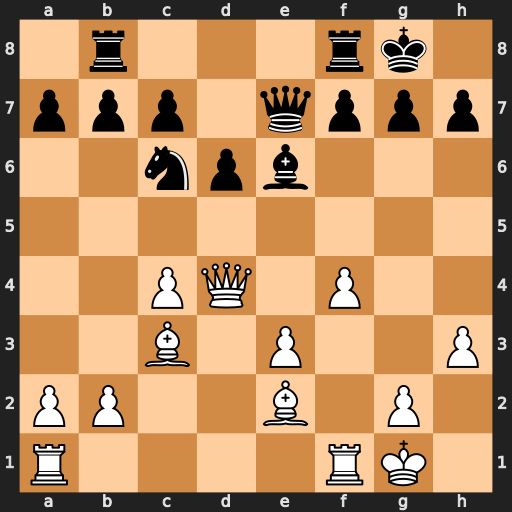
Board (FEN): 1r3rk1/ppp1qppp/2npb3/8/2PQ1P2/2B1P2P/PP2B1P1/R4RK1
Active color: w
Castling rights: -
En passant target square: -
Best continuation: Qxg7#